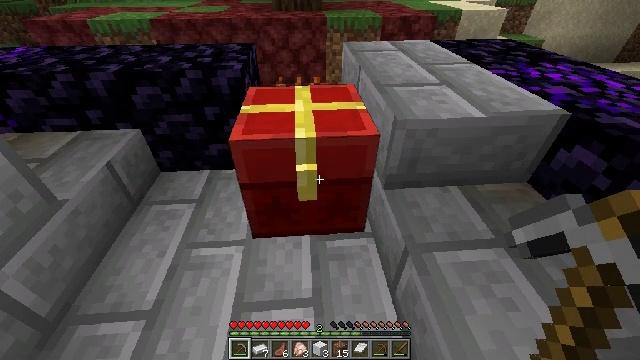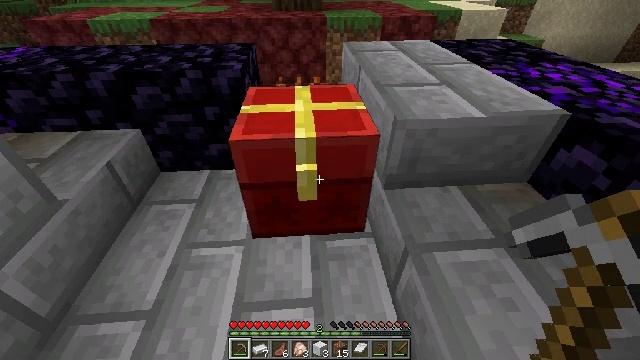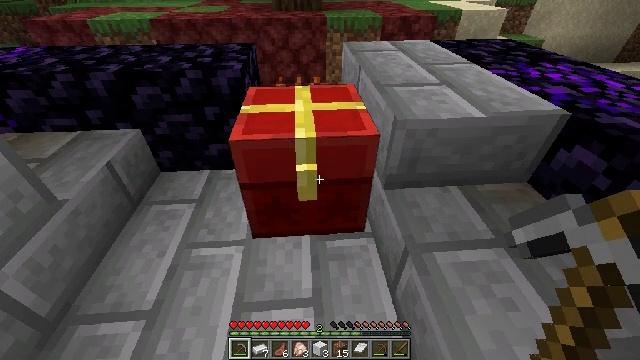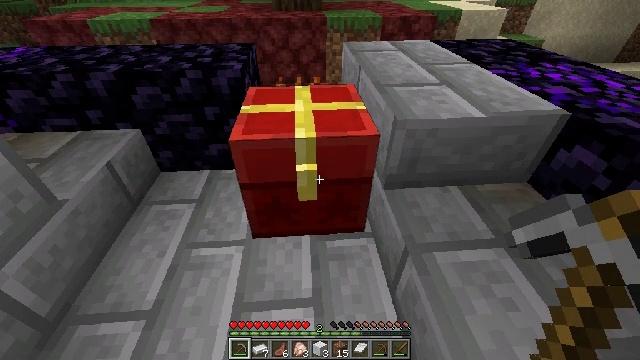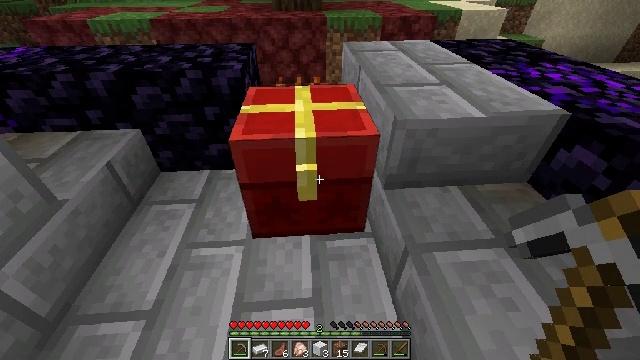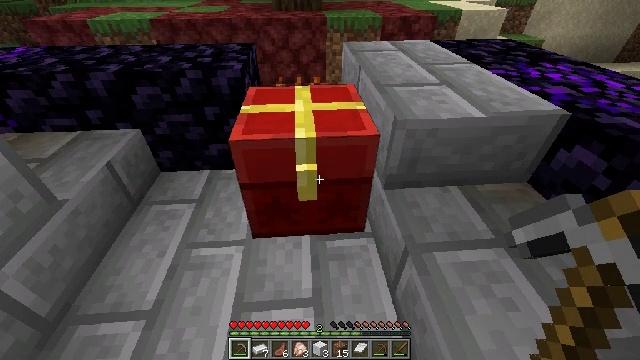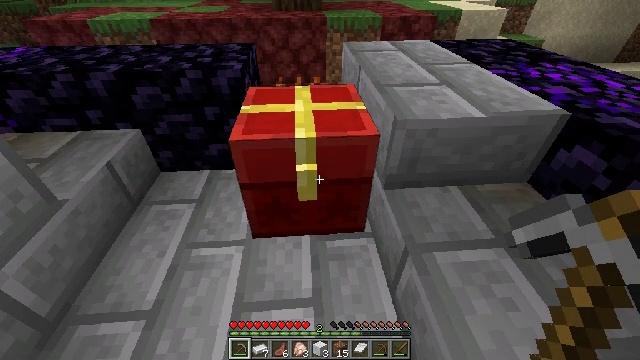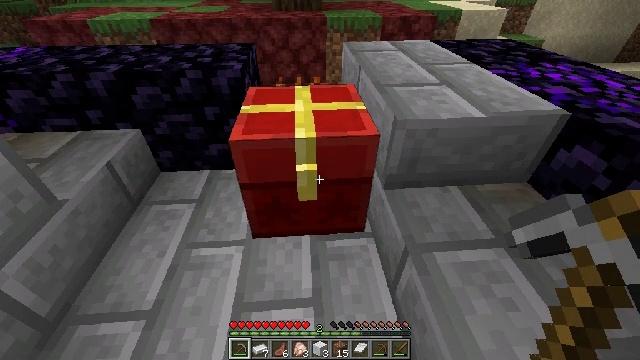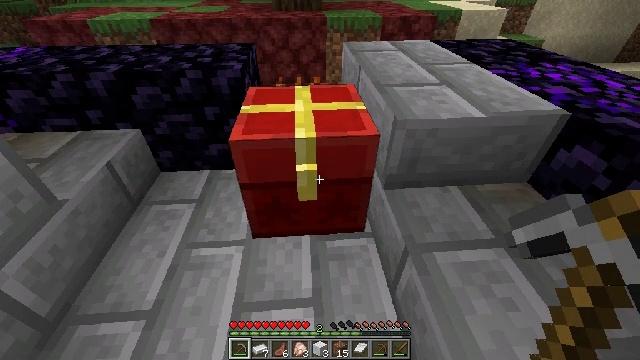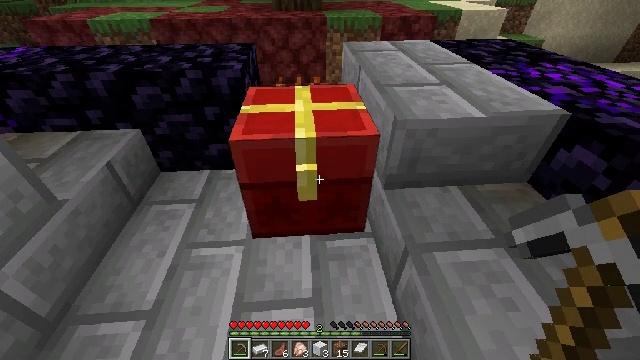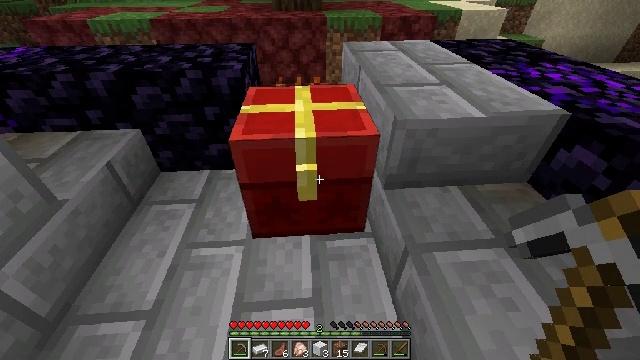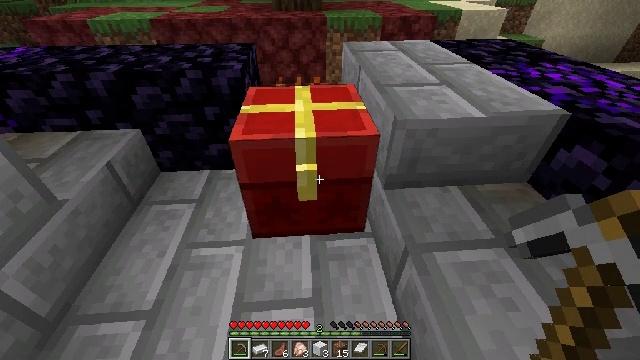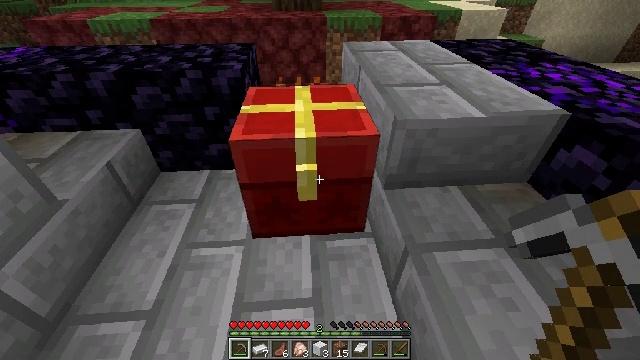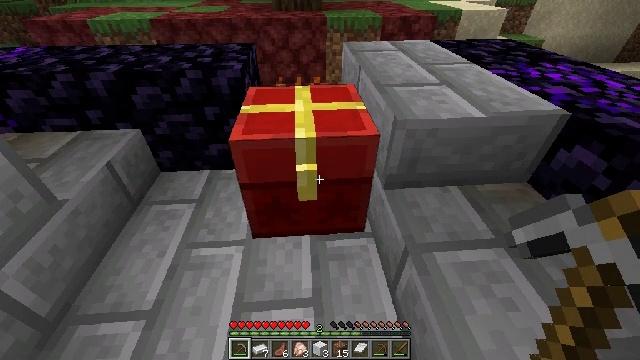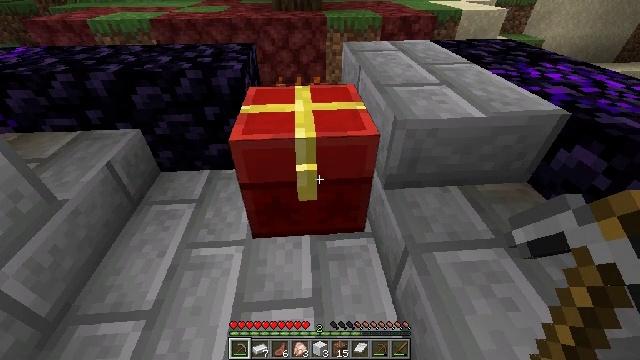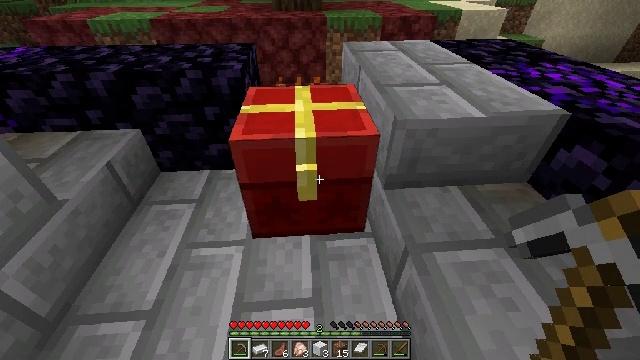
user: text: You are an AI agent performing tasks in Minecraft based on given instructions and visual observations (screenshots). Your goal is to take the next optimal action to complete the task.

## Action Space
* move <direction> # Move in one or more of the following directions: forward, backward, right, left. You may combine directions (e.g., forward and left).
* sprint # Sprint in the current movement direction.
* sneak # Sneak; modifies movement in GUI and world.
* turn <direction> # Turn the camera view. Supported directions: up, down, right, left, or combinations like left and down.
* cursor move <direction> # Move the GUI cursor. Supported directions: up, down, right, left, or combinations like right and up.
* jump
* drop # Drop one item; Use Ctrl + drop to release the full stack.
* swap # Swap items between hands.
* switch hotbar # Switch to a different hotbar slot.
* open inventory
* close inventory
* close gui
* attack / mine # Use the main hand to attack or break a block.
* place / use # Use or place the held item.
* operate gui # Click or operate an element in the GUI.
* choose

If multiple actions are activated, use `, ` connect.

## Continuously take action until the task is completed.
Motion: motion action
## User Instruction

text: Mine the chest to collect it.
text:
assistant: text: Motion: no_op
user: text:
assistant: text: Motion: no_op
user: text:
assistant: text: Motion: no_op
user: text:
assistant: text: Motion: no_op
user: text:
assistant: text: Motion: no_op
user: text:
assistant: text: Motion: no_op
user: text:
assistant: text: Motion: no_op
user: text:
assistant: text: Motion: no_op
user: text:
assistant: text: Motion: no_op
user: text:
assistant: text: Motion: no_op
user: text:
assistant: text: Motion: no_op
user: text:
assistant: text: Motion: no_op
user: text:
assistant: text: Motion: no_op
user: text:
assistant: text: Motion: no_op
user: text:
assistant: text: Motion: no_op
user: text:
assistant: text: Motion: no_op
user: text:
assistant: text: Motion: no_op
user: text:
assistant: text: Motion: no_op
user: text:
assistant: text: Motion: no_op
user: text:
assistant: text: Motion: no_op
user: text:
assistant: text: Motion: no_op
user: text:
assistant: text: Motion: no_op
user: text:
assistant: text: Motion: no_op
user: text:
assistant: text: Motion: no_op
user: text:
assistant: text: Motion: no_op
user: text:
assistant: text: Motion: no_op
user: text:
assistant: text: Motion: no_op
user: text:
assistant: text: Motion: no_op
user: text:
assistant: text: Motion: no_op
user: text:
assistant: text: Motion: no_op